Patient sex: M
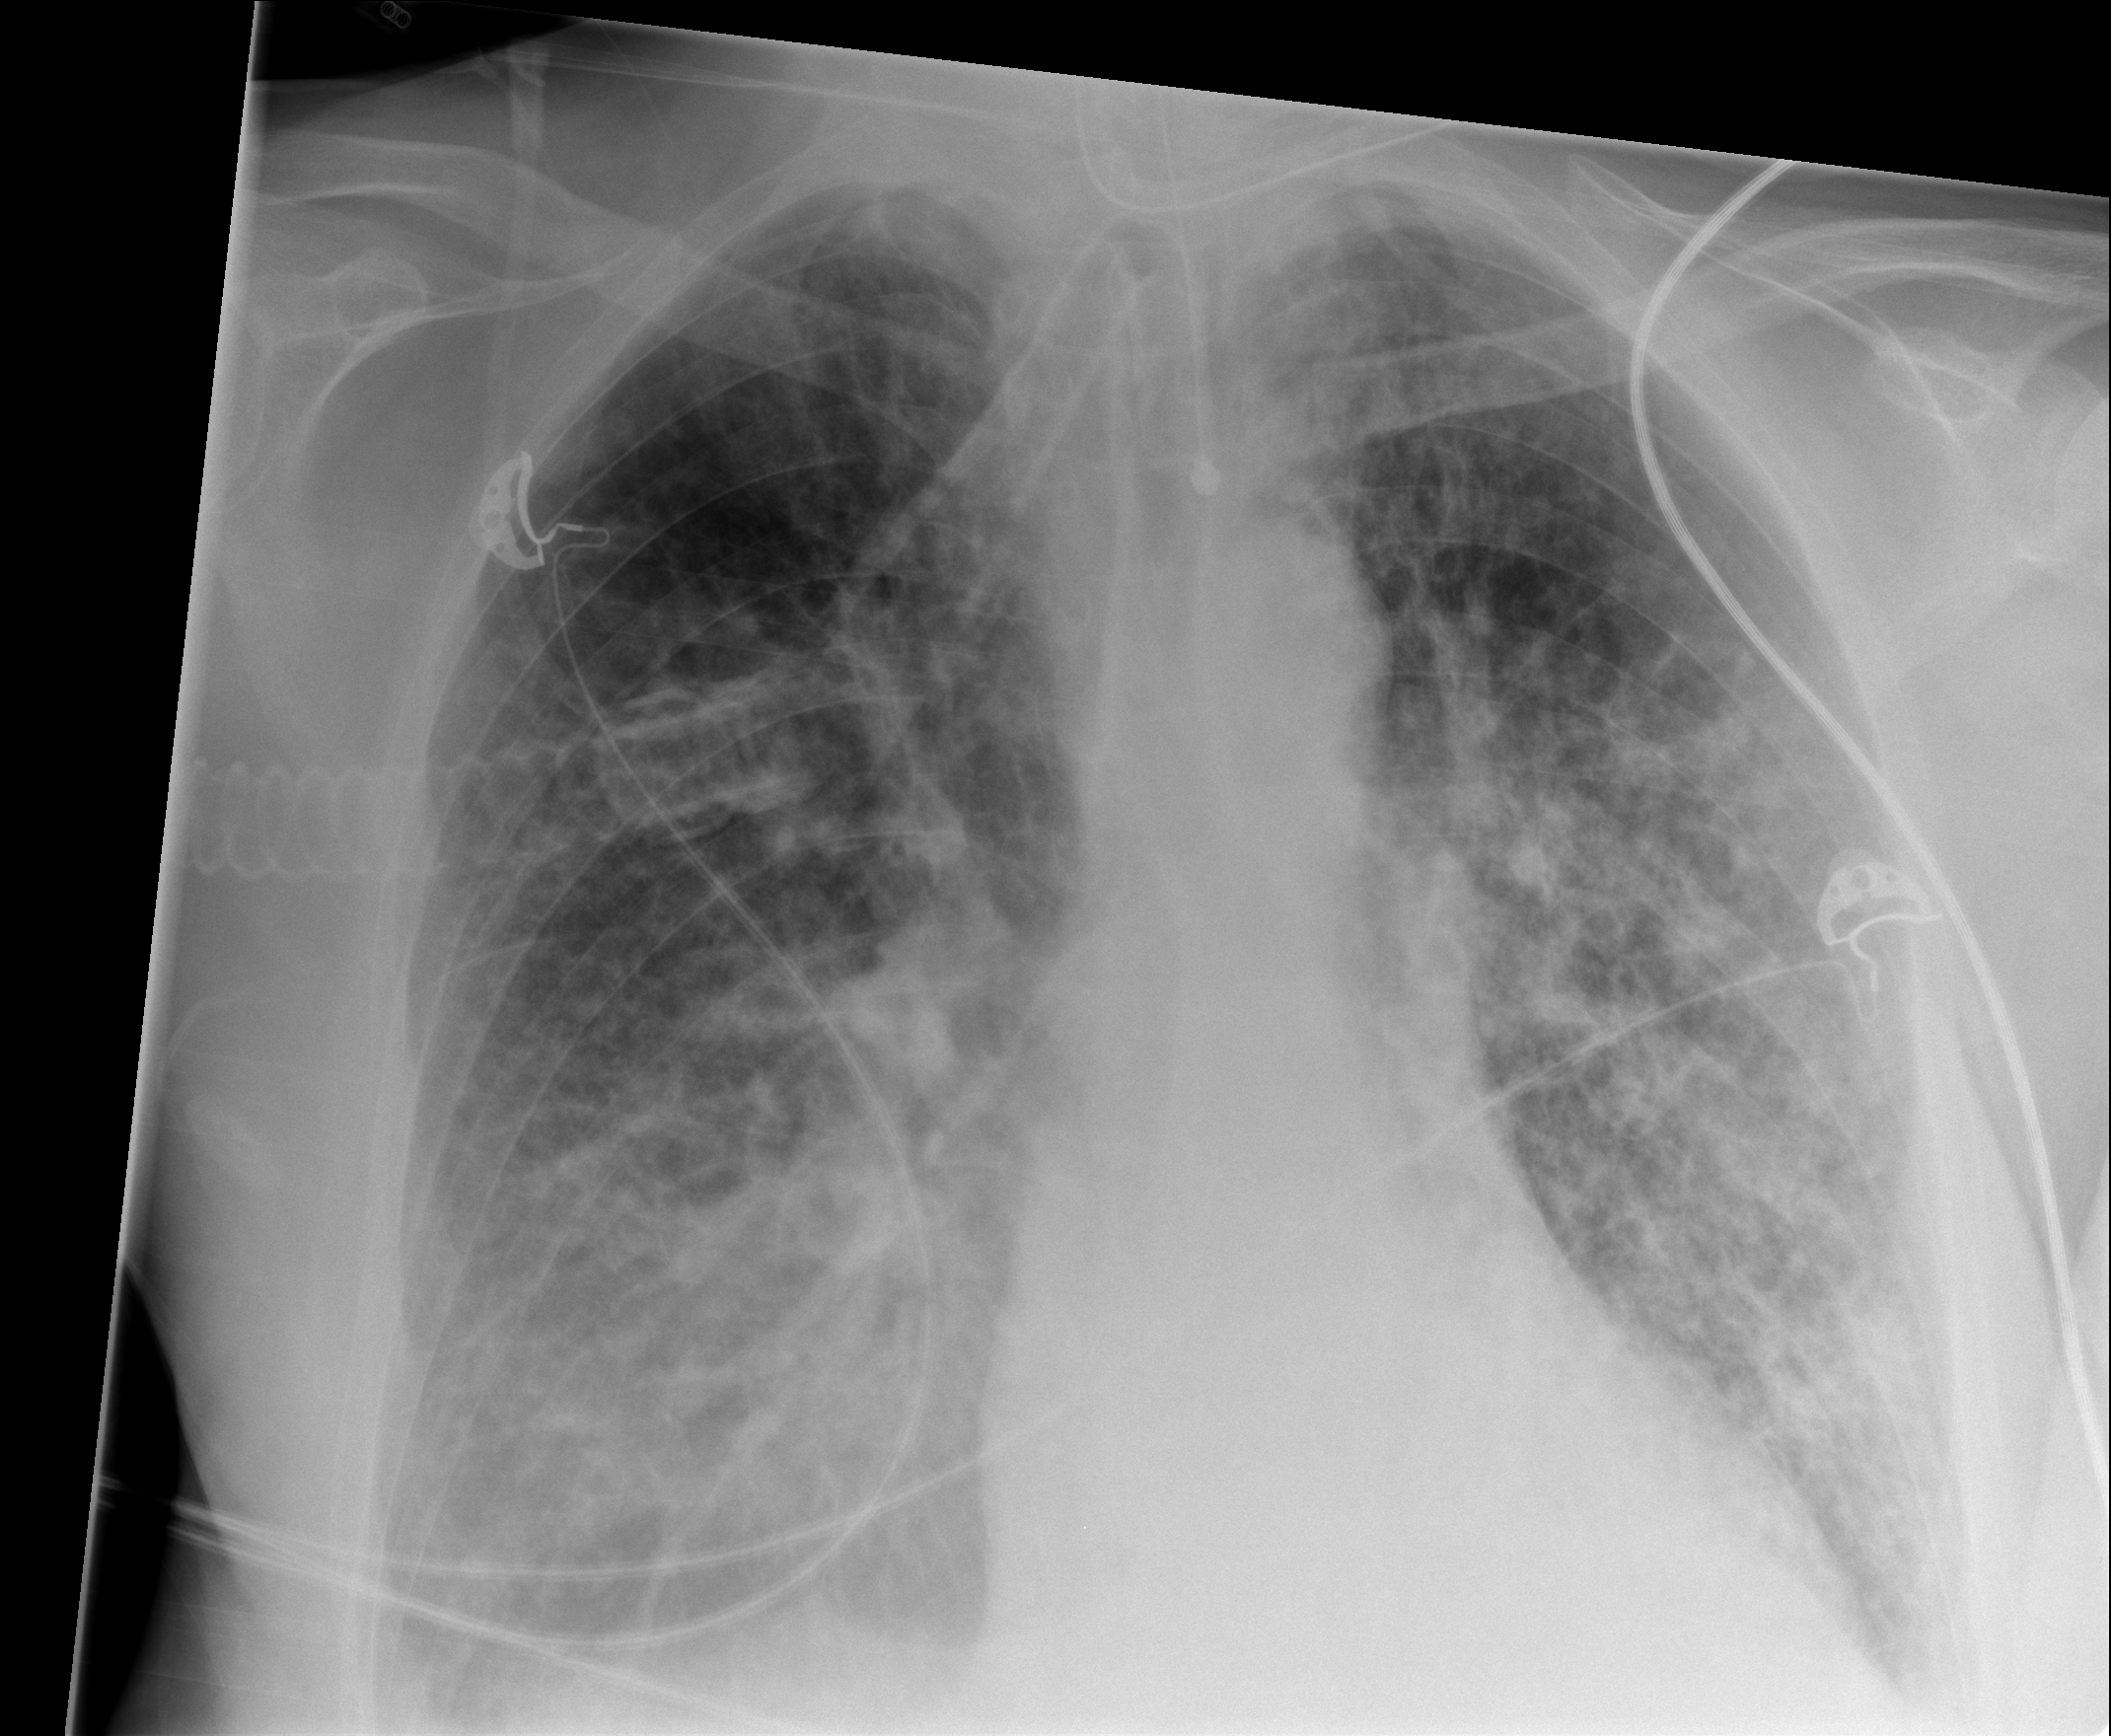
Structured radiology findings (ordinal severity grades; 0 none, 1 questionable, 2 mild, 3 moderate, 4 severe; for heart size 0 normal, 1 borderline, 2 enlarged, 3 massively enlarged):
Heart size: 2
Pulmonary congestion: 3
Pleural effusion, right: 2
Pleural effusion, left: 2
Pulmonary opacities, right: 3
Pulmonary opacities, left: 2
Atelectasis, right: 3
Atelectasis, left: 3